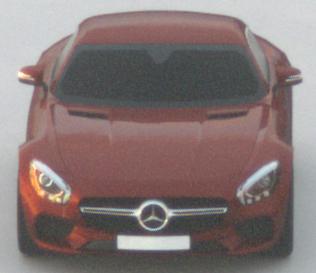
Make: Mercedes-Benz
Model: AMG GT Coupé
Detailed model: AMG GT (190) Coupé
Model produced from: 2014/10
Model produced until: 2017/01
Doors: 2
Color: red
Road condition: dry road
Daytime: sunrise or sunset
Contrast: medium contrast